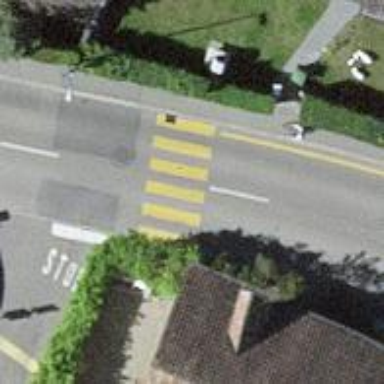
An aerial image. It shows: Zebra crossing on the road.